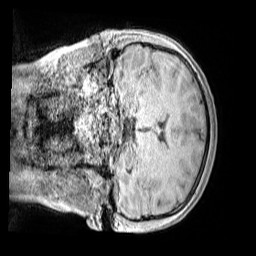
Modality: MP2RAGE
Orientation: coronal
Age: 10
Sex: female
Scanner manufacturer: siemens
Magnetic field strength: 3 T
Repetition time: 4 s
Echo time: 0.00299 s